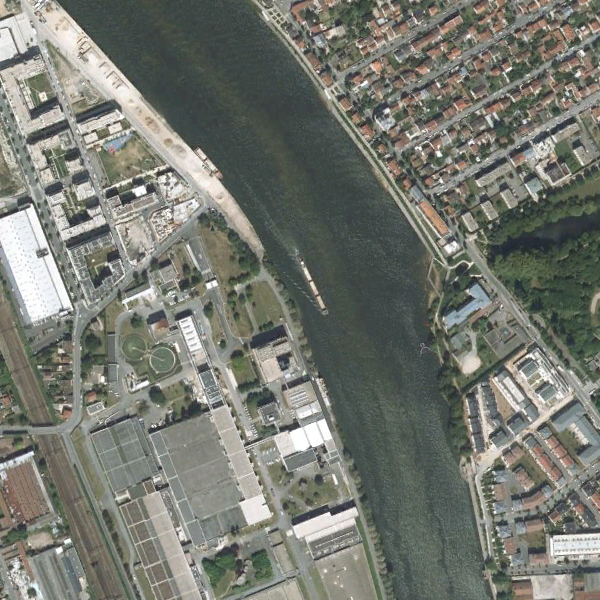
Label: River